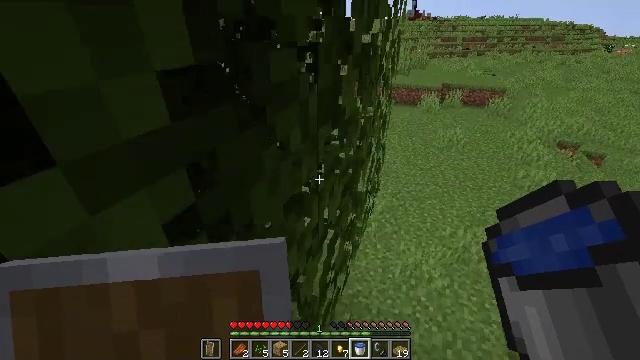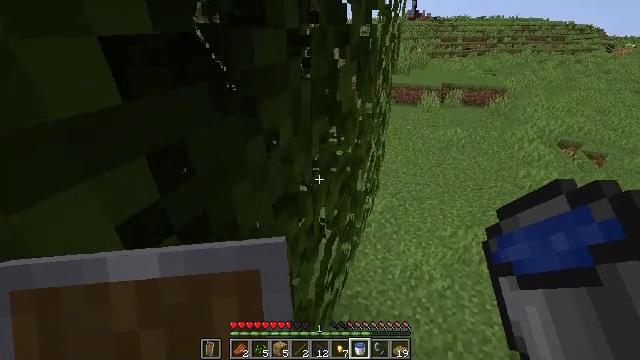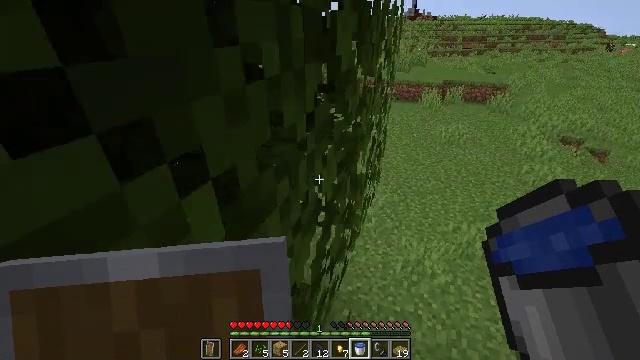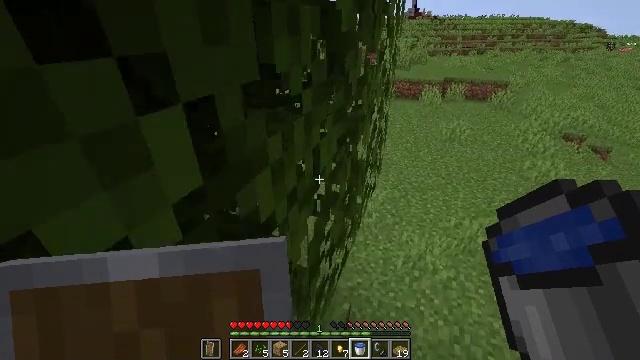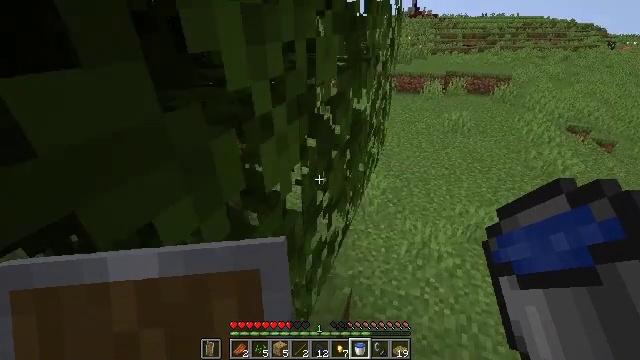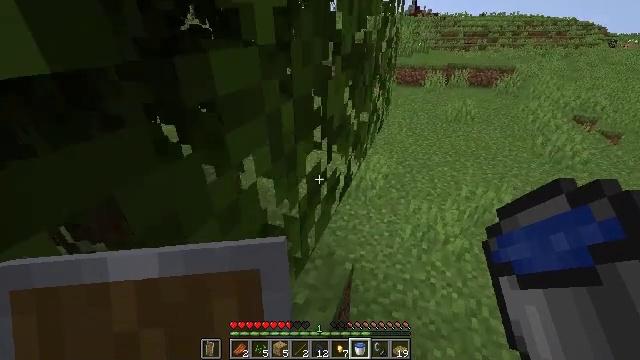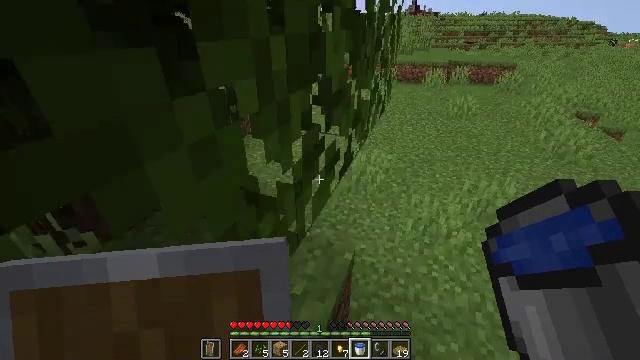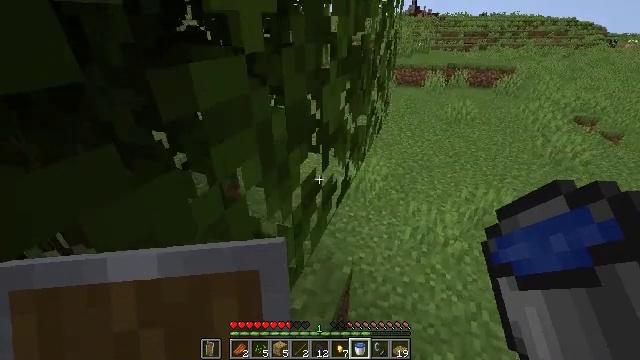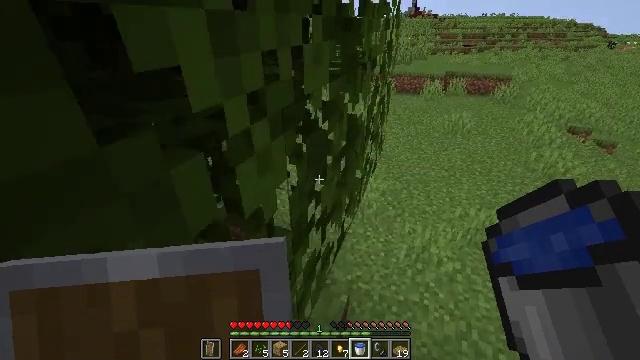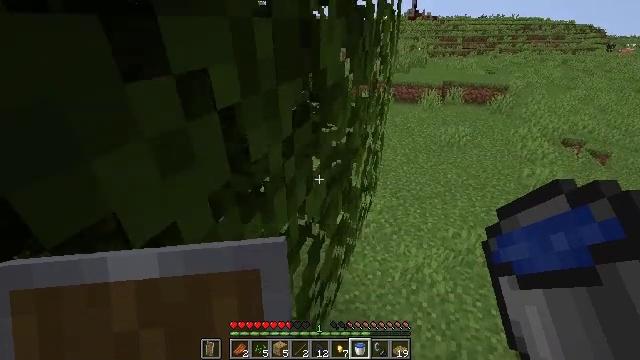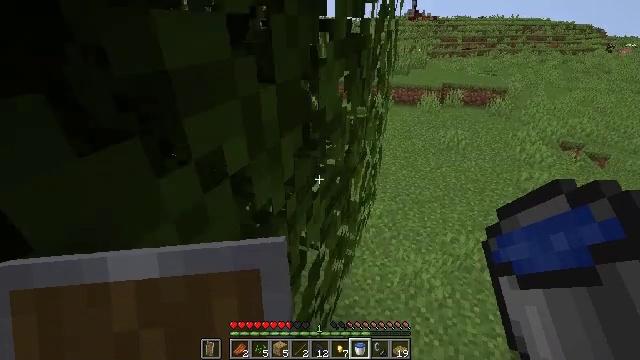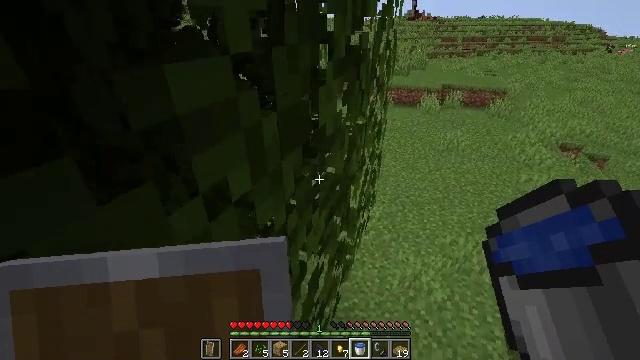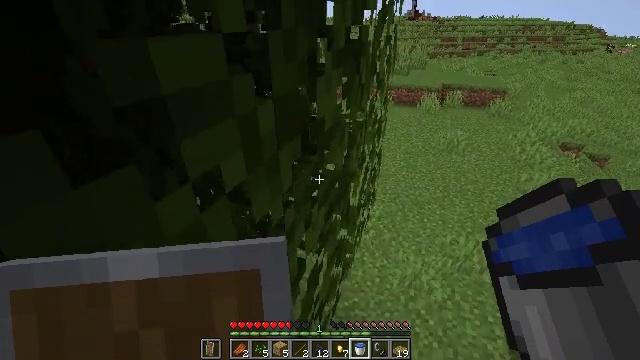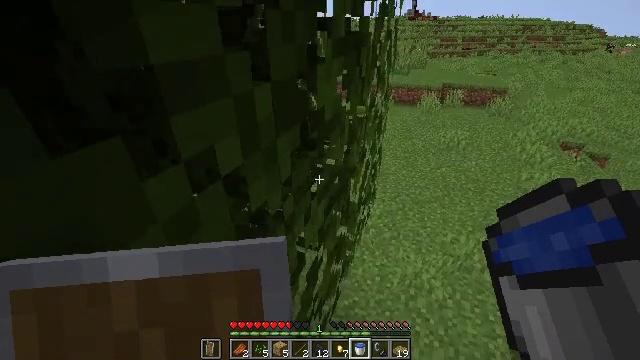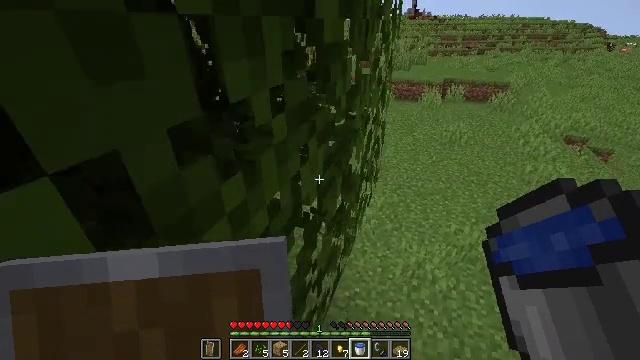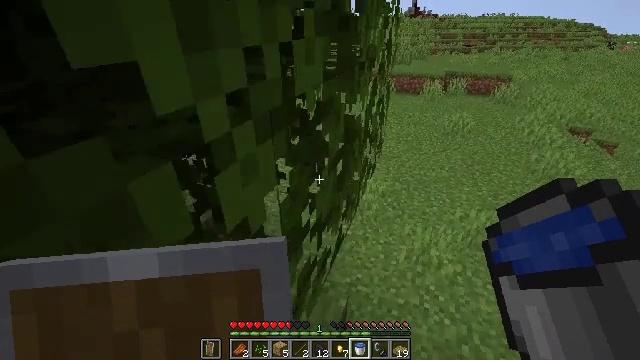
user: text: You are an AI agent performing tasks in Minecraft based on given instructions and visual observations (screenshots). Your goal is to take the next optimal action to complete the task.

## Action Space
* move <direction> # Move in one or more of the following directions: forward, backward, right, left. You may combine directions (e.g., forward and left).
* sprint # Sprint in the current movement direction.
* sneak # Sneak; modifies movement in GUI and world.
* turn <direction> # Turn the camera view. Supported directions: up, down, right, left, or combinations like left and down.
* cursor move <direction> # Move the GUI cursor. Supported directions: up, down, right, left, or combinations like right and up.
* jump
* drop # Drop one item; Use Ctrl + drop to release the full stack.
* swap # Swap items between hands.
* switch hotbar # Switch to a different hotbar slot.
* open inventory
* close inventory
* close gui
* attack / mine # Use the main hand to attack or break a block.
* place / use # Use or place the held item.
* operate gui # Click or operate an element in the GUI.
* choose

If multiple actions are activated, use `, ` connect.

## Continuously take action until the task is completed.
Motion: motion action
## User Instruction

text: Be careful while mining the magma block to avoid taking damage.
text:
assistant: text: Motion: jump
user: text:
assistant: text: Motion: jump
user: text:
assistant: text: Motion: jump
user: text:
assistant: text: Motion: jump
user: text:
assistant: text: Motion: jump
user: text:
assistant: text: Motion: jump
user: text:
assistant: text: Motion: jump
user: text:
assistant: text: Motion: jump
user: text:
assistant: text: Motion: jump
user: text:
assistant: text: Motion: jump
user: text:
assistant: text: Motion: jump
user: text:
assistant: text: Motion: jump
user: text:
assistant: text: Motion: jump
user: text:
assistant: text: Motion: jump
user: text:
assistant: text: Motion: jump
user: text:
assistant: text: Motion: jump
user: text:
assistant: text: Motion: jump
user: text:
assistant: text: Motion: jump
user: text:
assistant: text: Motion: jump
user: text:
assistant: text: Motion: jump
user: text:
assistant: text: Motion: jump
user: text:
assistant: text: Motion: jump
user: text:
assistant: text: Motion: jump
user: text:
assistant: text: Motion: jump
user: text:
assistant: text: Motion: jump
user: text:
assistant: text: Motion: jump
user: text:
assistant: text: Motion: jump
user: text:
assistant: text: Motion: jump
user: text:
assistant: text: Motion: jump
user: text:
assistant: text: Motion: jump